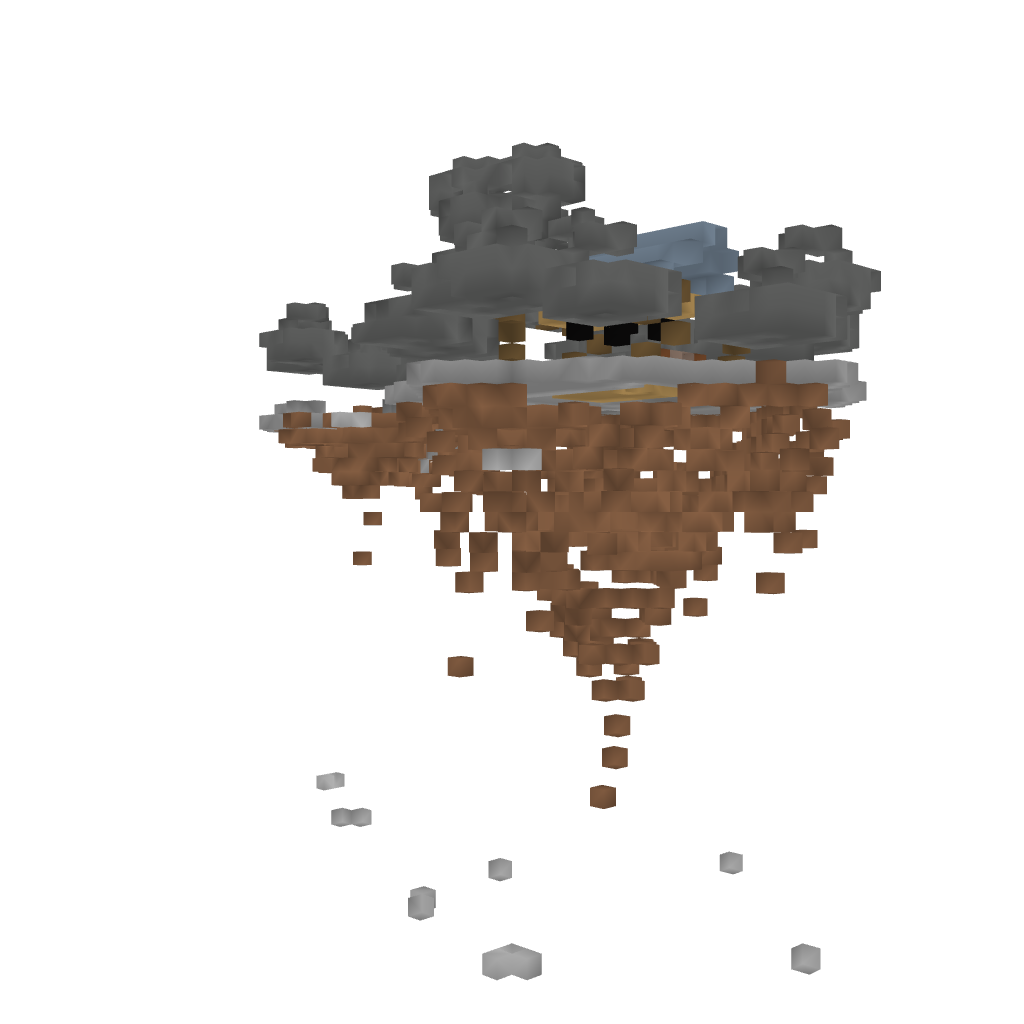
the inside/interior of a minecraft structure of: Sky Islands